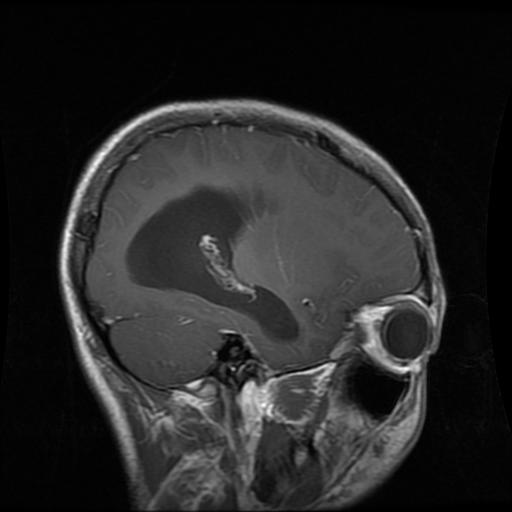
Label: glioma